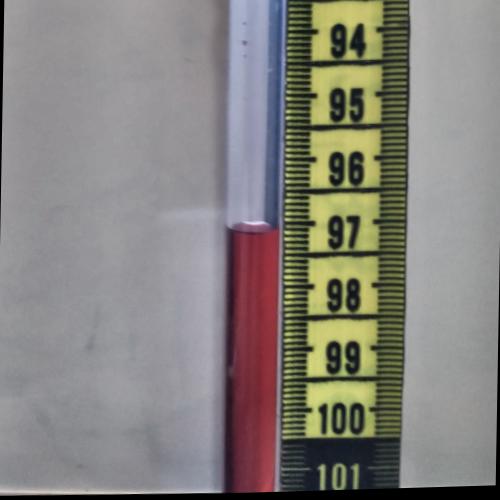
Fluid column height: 97.2 cm